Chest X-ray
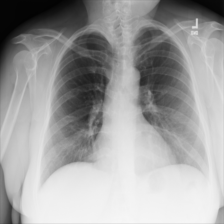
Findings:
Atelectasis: negative
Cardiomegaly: negative
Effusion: negative
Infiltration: positive
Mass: negative
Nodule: negative
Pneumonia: negative
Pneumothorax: negative
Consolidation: negative
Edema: negative
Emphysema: negative
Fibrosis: negative
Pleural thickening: negative
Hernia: negative